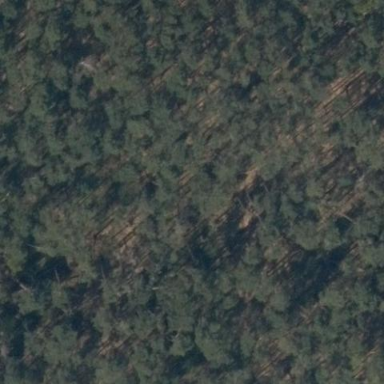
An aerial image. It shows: Forest area.